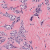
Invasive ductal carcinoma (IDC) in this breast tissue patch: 1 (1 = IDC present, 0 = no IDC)